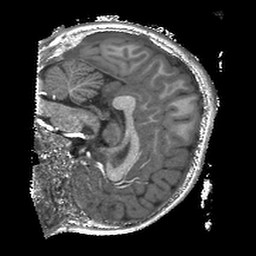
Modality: T1w
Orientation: sagittal
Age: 9
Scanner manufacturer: siemens
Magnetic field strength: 3 T
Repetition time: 2.4 s
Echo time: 0.00224 s